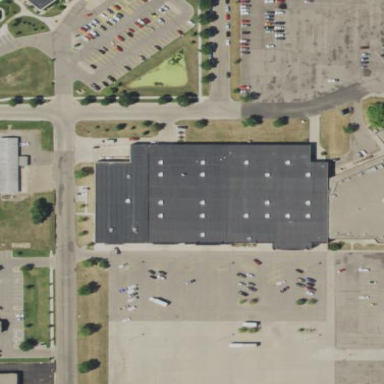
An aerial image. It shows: Building housing furniture shop.